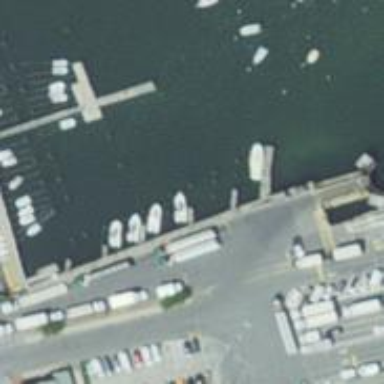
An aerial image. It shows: Man-made pier.